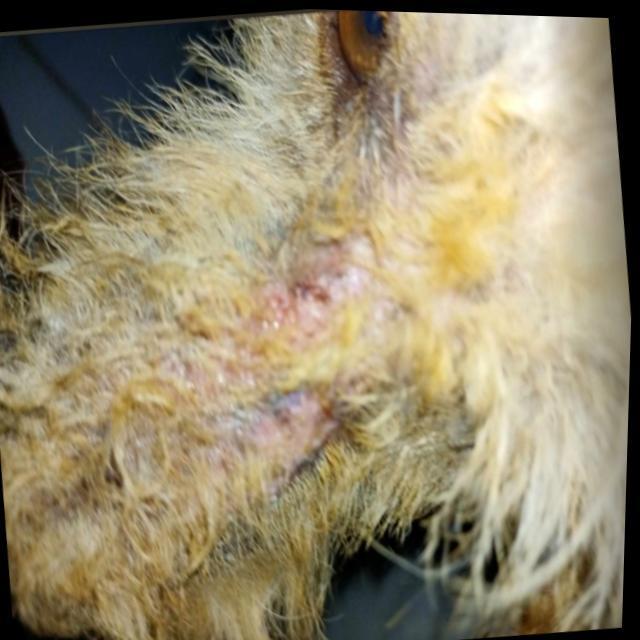
Canine demodicosis (Demodex mange) — caused by Demodex canis mites. Presents with alopecia, follicular papules, pustules, and comedones. Often localized on face and forelimbs.